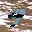
Label: 9